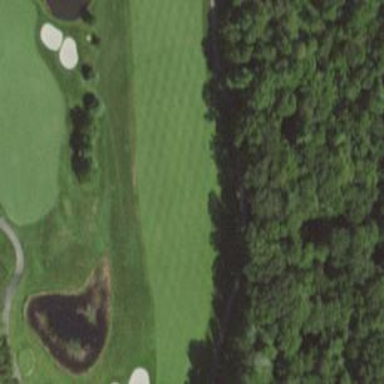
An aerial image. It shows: View of golf hole.